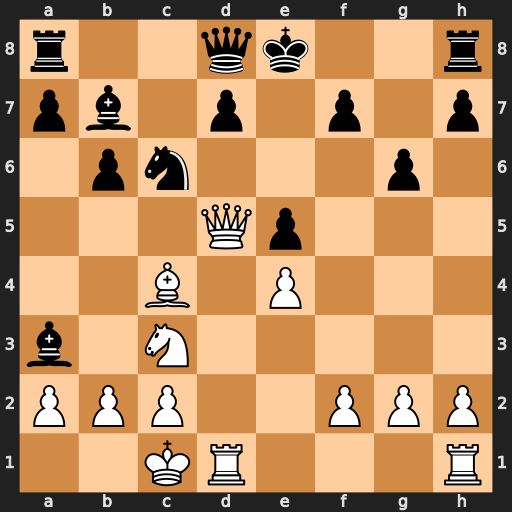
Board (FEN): r2qk2r/pb1p1p1p/1pn3p1/3Qp3/2B1P3/b1N5/PPP2PPP/2KR3R
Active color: w
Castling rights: kq
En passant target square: -
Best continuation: Qxf7#